Question:
I have been learning java and data structures in java lately. I am dealing with this problem , this would be the first sort of real program i will be coding up . Up to this point i have only wrote code for short algorithms and data structures. So i was kind of looking for guidance on how i can approach this step by step. I am not looking for any code as i don't learn by looking at other peoples codes rather i needed guidance in how i should approach such a problem ..ex. do i first determine which classes i need etc? So after surveying the problem i realize this problem can be made as detailed or complicated as we like but i am trying to keep it simple do the basic that is required. So the following is what i have gathered so far.
I need a Customer class that will include name, age, number of grocery items bought, and method for determining which queue to join(join the shortest queue).
I need a several Customer queues that are associated with "checkers" who take random time to process each customer.
I would need a supermarket class where all the interaction between the customer, the queue and the checker would take place.
I am confused as i don't know where to start at the moment and also right now i don't have a clear idea on how everything will come together. I would really appreciate if someone can provide me step by step guidance as to what i should do in which order. By doing so it will help me in the future when i write more code for other object oriented languages.
I highly appreciate all inputs and apologize if have asked anything inappropriate.
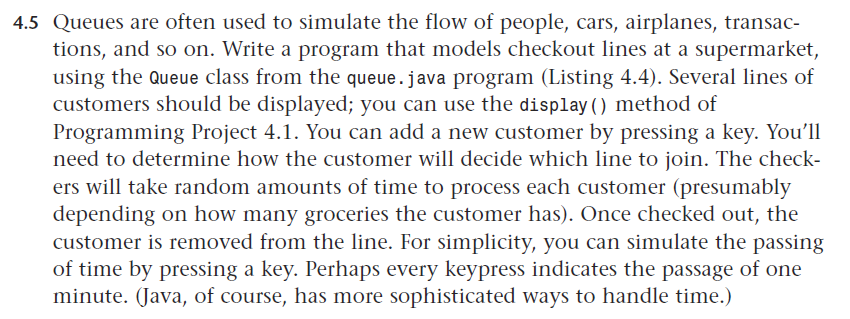
Answer: In general, you need a main loop that repeats over and over and handles input and all entities you have (customers, groceries, etc.)
Since you want the supermarket class to manage your program, I would start with that.
You will then realize that you need a customer in your supermarket.
So create that class when you need it.
Then you will realize you need groceries.
So create that class when you need it.
Then you will realize you need to create the instances for these classes.
That would happen inside the supermarket in your case.
So far, nothing has been made 'viewable' and no interaction with the program is possible.
It creates customers themselves. Adds groceries to them (e.g. in an ArrayList property of the customer).
Then you will realize you need Ques.
So create them.
Time for each customer could depend on the number of items times a random factor.
Now you have your supermarket running. You should add debug logging that you can maybe turn off so you see what's happening.
Now, if you want, you can create something where you can view the supermarket's statistics or however you want to visualize.
Then, create the input for the user. Remember that you are running an infinite loop. You can ask for user input on each iteration. When input is present, react accordingly.
Now: fix bugs, add features, test, fix bugs, add features, test, ...
I hope this is a high-level overview that will help you get started.
Don't be afraid that your classes are to simple at the start. You can always add functionality to them at a later stage when the rough program is running.